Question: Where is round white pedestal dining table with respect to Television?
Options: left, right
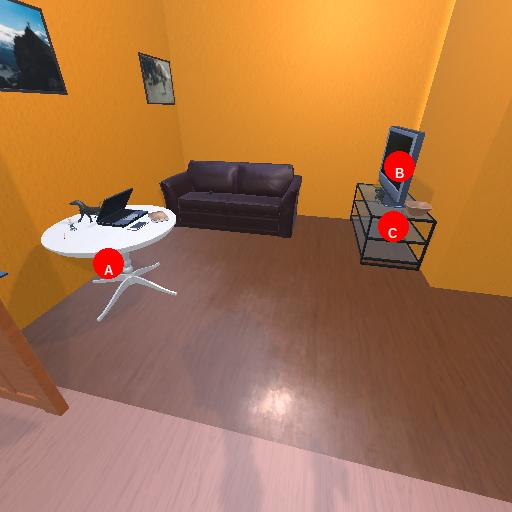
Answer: left